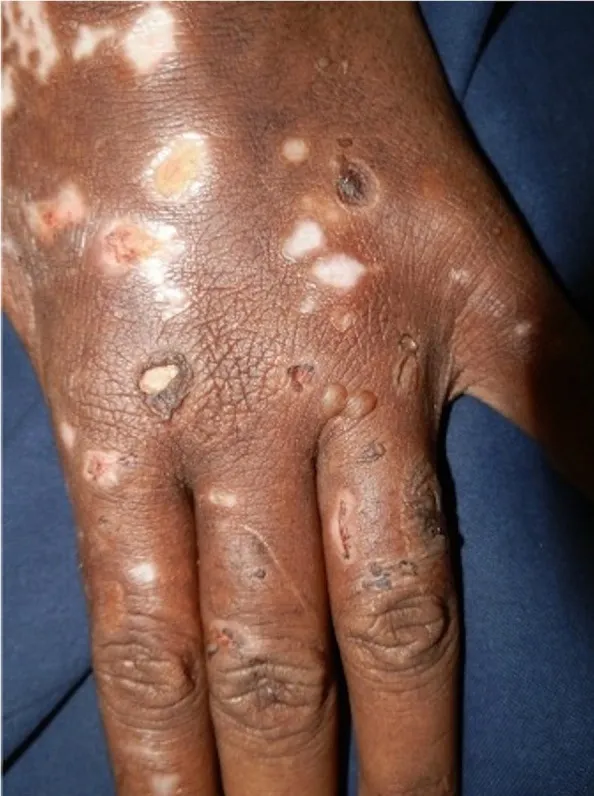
Blisters, erosions, and scarring on the dorsa of the hand of a patient with porphyria cutanea tarda.
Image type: medical_photograph (skin_photograph)